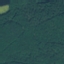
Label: Forest